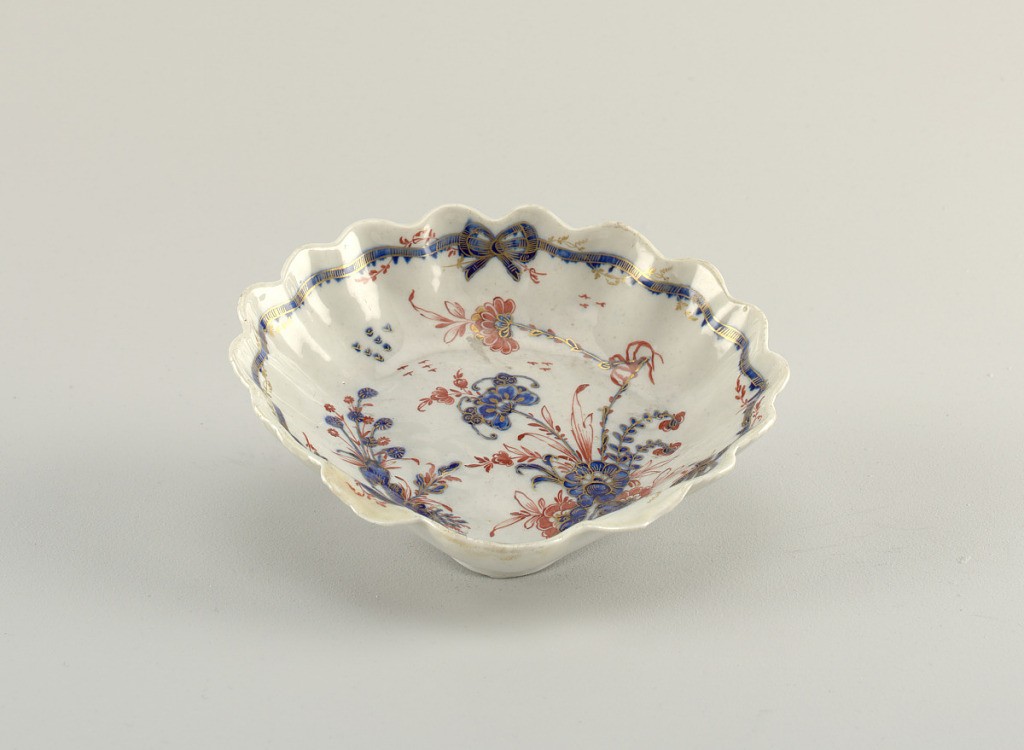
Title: Dish (One of Six)
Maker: Cozzi Porcelain Factory, Italian, 1763 – 1812
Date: ca. 1770
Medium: hard paste porcelain, vitreous enamel, gold
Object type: dish
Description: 1938-57-657-a/f: Six shell-shaped dishes decorated with carnations ...;     1938-57-657-a: Shell form, decorated in Chinese style with carnat...